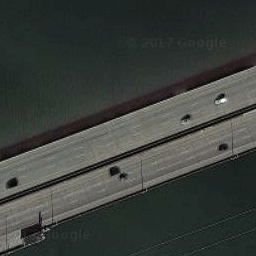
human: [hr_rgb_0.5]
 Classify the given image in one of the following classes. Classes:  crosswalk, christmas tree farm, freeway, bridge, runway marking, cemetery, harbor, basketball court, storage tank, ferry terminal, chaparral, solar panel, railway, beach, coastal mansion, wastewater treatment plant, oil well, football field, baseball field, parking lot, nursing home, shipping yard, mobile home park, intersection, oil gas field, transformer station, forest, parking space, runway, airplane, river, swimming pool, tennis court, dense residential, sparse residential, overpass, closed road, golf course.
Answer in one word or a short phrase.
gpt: bridge